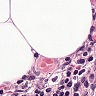
Metastatic tissue present: no